Question: I have been playing for a long time trying to achieve this using inset shadow css3 property. I would like to inset the blue triangle inside a div like I've seen the outside triangles done using just a border css property.

Can someone please advise me is the inset shadow approach good, or should I use some other way? How can I achieve this effect? Insetting a triangle using pure css?
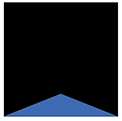
Answer: It's not possible using 'box-shadow', however you could use a triangle on a :pseudo-element instead.
'''
div {
position: relative;
width: 100px;
height: 100px;
background: black;
}
div:after {
position: absolute;
content: '';
width: 0;
height: 0;
bottom: 0;
border-left: 50px solid transparent;
border-right: 50px solid transparent;
border-bottom: 20px solid #3D6AB3;
-moz-transform: scale(0.999);
-webkit-backface-visibility: hidden;
}
'''
'''
<div></div>
'''